Question: I'm trying to accomplish the following (on my Android application):
1. I want to have vertical list of views (each will contain mostly text views).
2. I want that list to be centered locked, meaning that there will be a selected item all the time which will be in the center of my list.
3. I want the selected item will be marked (basically, I want a marker in the center of the list, which each item that will be under it will be selected.
In a few words, I want to achieve similar effect such as the gallery widget, but vertical and with items that are not images.
Update: here is an image:

Thanks!
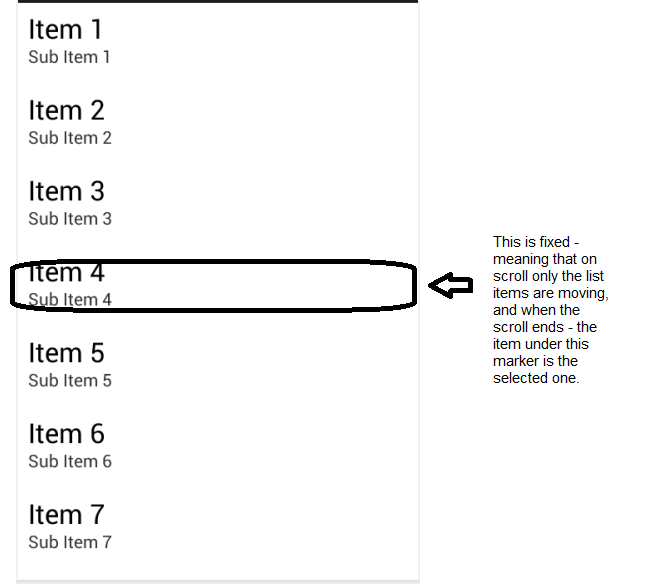
Answer: I don't know how to implement by listview, but I fount somebody write a control like what you said; as follow image;
each item is a view, you can set one list and the height, it may be what you want.
source code: <URL>